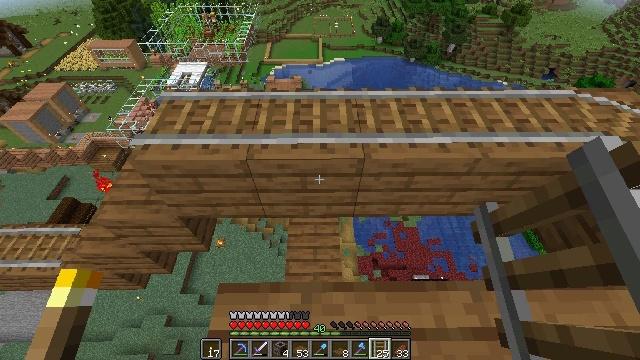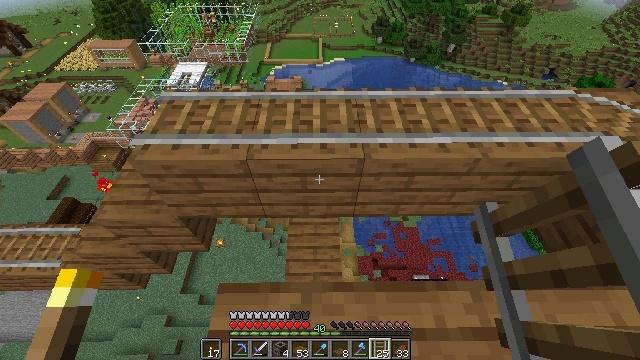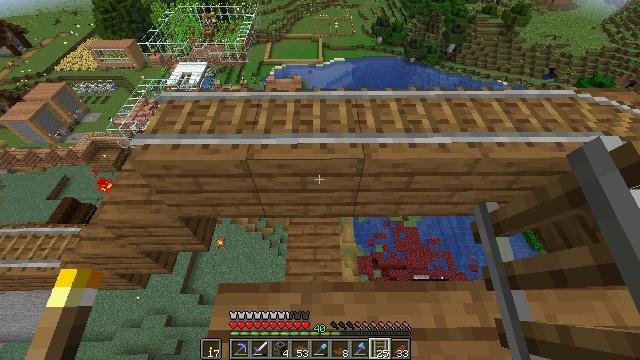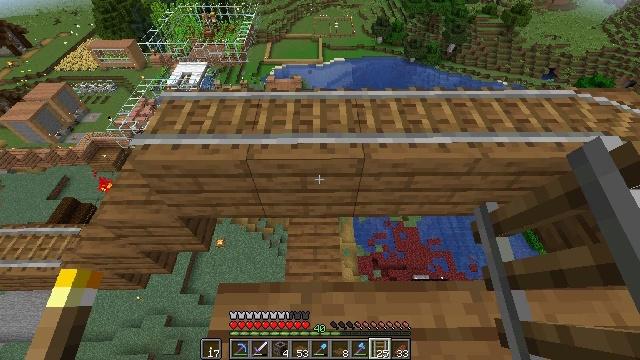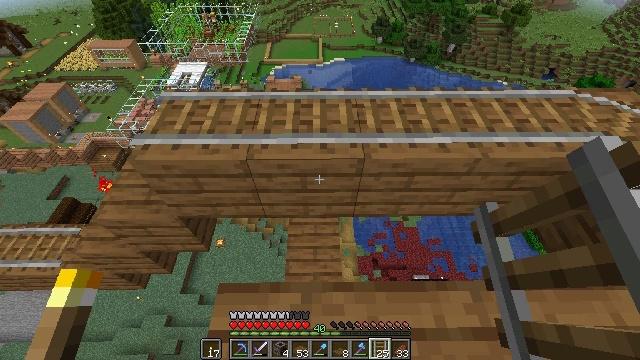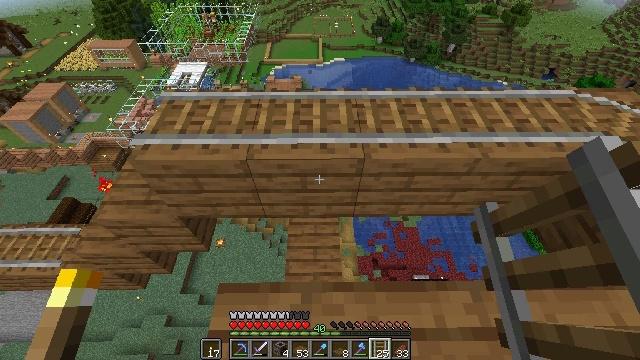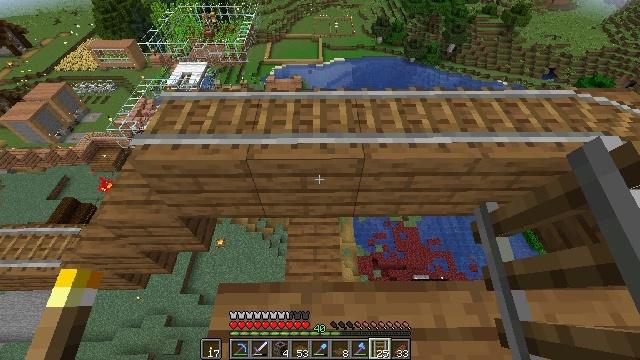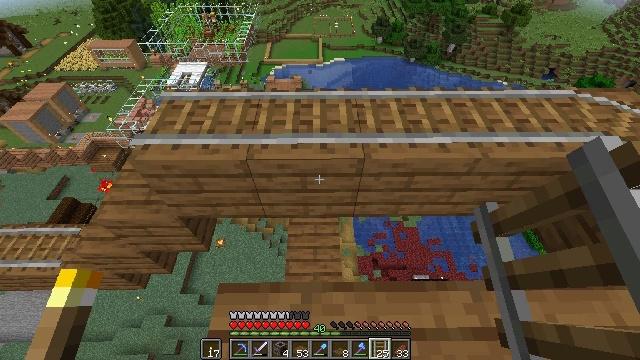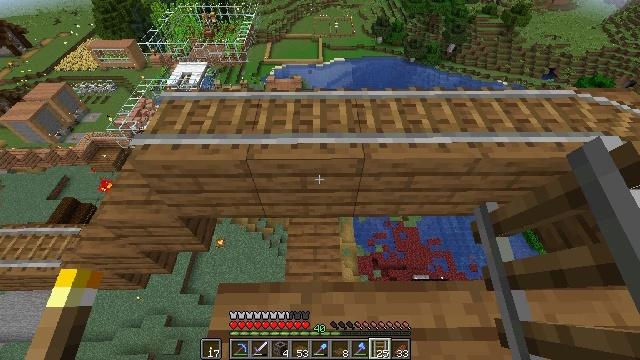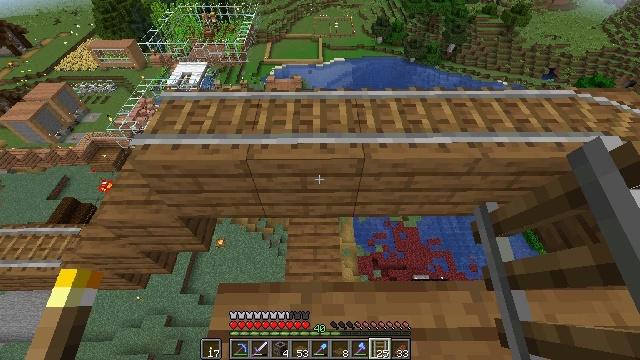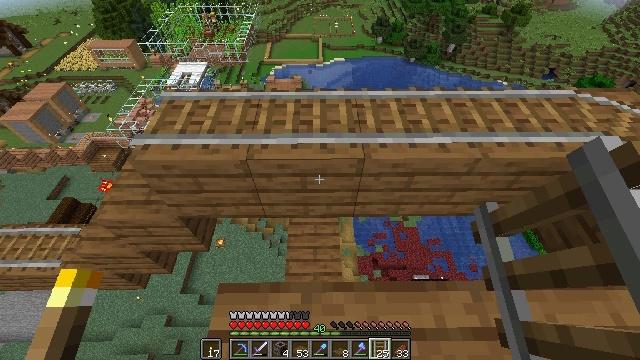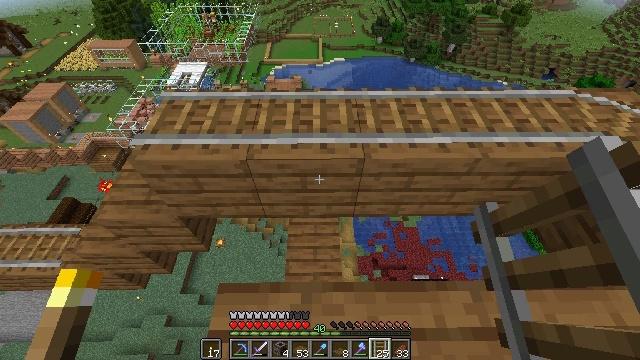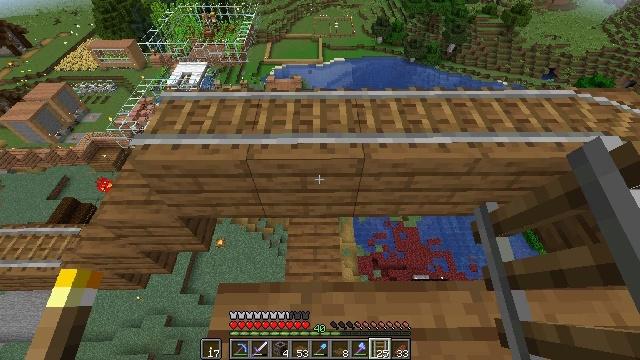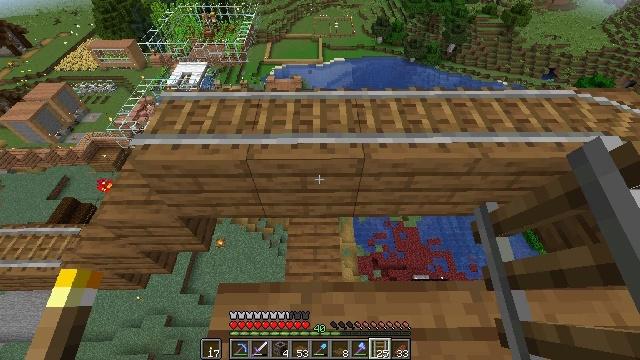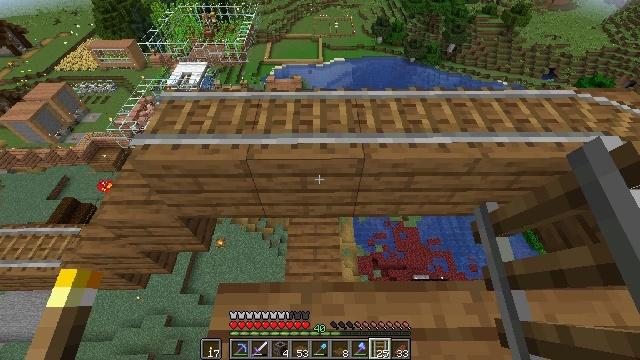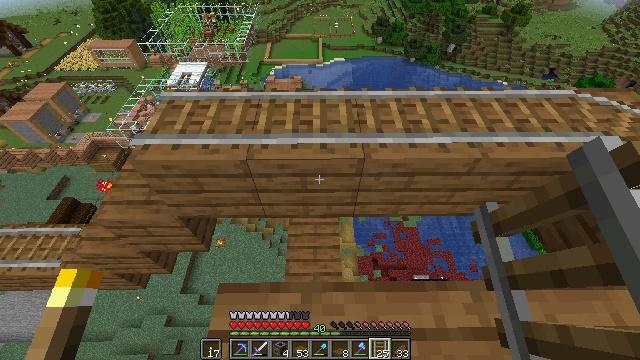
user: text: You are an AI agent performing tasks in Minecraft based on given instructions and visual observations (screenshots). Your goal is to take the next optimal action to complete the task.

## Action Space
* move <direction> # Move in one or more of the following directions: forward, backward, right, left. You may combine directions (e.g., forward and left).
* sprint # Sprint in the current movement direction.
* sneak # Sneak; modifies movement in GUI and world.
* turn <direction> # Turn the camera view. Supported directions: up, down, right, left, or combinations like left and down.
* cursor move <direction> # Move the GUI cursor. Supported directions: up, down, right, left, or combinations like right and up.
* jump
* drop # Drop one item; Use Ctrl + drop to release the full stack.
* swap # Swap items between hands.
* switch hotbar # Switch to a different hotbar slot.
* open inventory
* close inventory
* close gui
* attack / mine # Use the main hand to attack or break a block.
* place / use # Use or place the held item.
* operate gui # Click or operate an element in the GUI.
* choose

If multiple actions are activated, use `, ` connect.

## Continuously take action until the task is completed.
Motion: motion action
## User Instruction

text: Put the ingredients together and craft a rabbit stew.
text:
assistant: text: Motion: no_op
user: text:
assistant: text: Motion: no_op
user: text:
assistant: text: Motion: no_op
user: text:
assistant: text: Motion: no_op
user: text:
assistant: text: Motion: no_op
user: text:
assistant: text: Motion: no_op
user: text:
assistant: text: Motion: no_op
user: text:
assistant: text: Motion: no_op
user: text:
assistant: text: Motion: no_op
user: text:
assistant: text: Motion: no_op
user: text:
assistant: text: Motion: no_op
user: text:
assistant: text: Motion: no_op
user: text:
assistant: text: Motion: no_op
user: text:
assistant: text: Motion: no_op
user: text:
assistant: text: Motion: no_op
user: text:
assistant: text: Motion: no_op
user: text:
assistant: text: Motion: no_op
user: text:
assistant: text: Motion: no_op
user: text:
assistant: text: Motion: no_op
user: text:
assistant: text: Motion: no_op
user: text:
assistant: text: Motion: no_op
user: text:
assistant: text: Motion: no_op
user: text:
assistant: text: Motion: no_op
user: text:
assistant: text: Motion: no_op
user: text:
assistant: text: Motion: no_op
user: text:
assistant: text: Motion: no_op
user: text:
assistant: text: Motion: no_op
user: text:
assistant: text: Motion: no_op
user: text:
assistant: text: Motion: no_op
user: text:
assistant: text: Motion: no_op